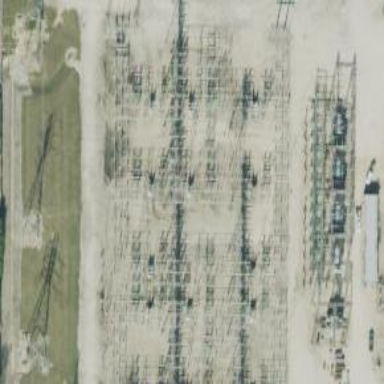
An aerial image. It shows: Switch for power supply.